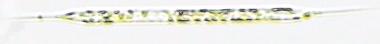
Label: Rhizosolenia